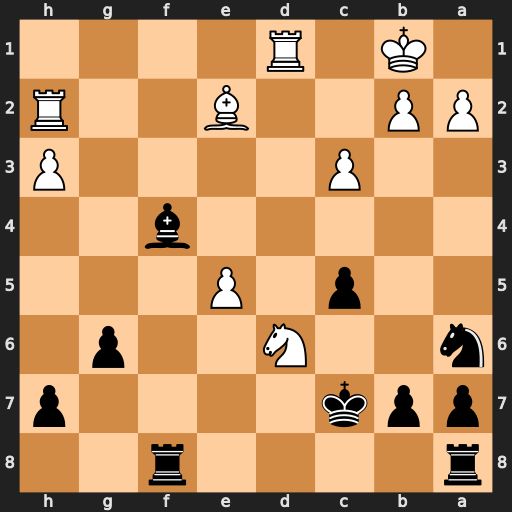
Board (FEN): r4r2/ppk4p/n2N2p1/2p1P3/5b2/2P4P/PP2B2R/1K1R4
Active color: b
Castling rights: -
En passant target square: -
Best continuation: Bxh2 Nb5+ Kb6 Rd6+ Ka5 Na3 Rf4